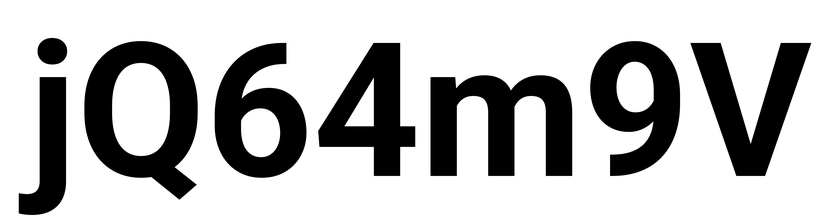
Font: Roboto_Bold